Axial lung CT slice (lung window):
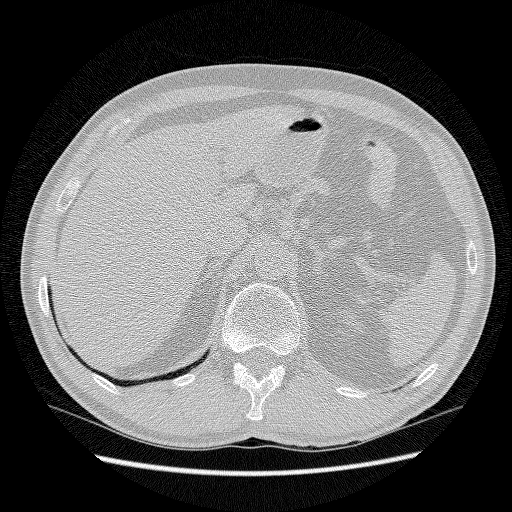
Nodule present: no